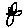
Label: flower